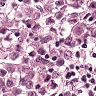
Metastatic tissue present: yes